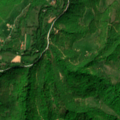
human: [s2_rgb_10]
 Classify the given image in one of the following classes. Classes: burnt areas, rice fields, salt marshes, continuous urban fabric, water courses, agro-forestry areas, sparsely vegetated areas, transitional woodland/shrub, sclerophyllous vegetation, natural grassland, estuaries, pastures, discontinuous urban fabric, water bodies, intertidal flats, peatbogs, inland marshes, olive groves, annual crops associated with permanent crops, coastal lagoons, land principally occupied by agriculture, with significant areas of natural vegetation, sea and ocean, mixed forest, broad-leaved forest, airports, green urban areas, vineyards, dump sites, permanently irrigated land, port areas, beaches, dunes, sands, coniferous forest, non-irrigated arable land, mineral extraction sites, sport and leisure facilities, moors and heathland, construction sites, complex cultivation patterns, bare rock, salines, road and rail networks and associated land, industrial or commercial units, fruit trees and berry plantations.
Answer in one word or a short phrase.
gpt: pastures, land principally occupied by agriculture, with significant areas of natural vegetation, broad-leaved forest